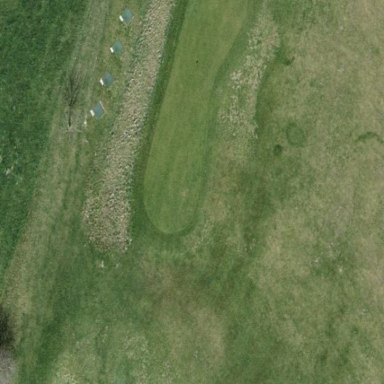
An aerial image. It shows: Golf green.